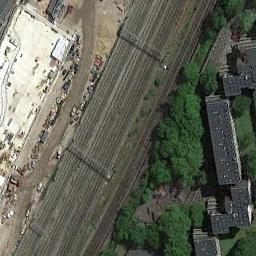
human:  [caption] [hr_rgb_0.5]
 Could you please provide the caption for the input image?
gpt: There are many trees in the middle of the two railways .

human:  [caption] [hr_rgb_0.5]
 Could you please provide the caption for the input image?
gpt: The railway is next to some trees and houses .

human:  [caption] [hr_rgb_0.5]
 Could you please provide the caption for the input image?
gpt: Several buildings of different shapes are beside the railway .

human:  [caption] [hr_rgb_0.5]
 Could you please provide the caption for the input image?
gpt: These railways have a grove of trees and some buildings on one side of the railways .

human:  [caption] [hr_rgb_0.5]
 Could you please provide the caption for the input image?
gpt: There are some green trees and black buildings beside the railway .